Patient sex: M
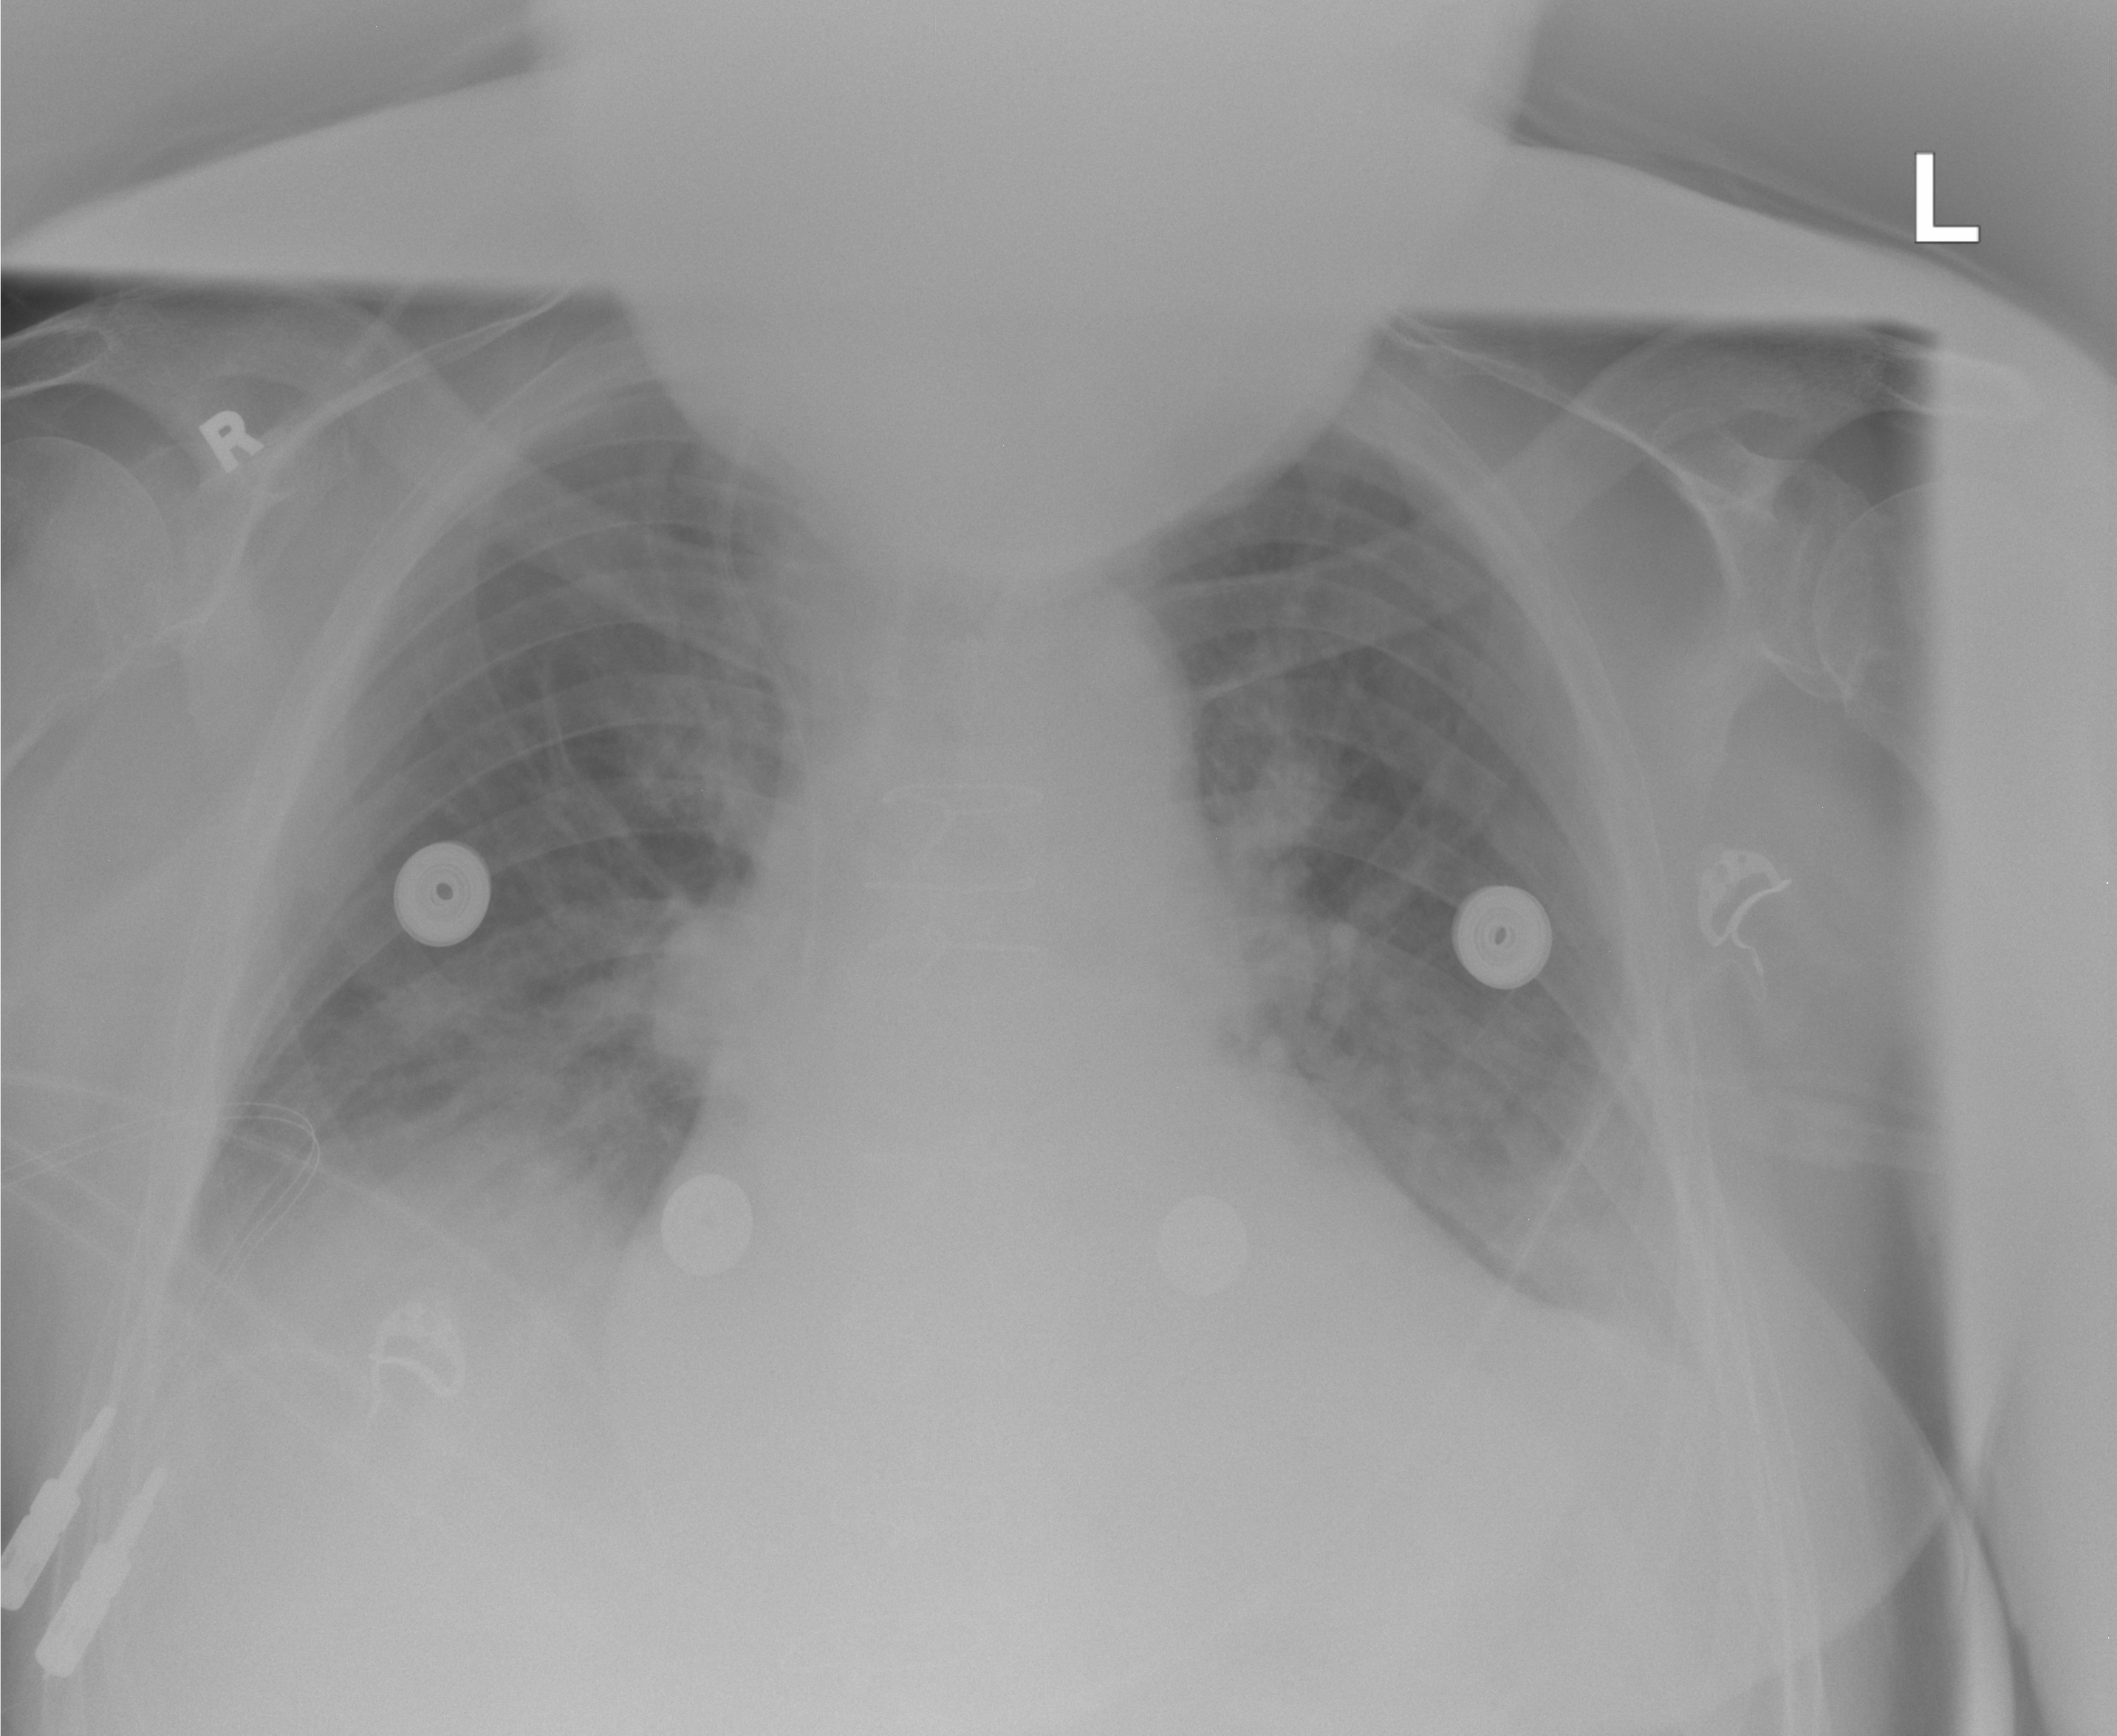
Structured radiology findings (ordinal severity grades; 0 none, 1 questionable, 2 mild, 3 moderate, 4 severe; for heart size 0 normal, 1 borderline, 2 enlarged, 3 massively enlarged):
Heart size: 2
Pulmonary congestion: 2
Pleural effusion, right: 2
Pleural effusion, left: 1
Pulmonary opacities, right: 0
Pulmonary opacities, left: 0
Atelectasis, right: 2
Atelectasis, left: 1